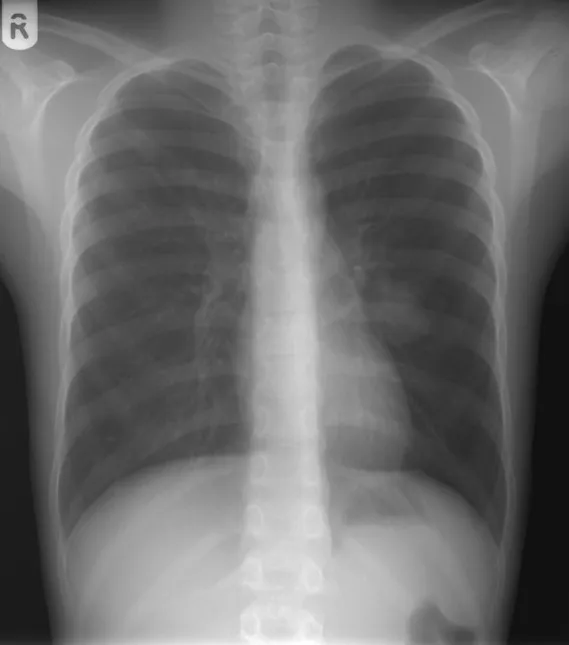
Chest X-ray showed a homogeneous soft tissue mass 20x30mm in the lingual area.
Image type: radiology (x_ray)